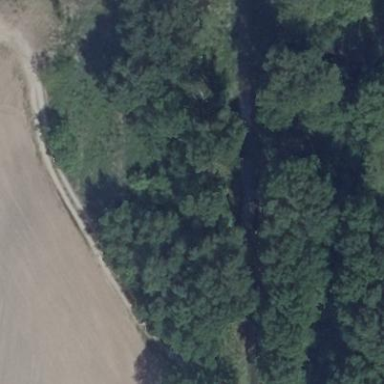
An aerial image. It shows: Beautiful woodland area.